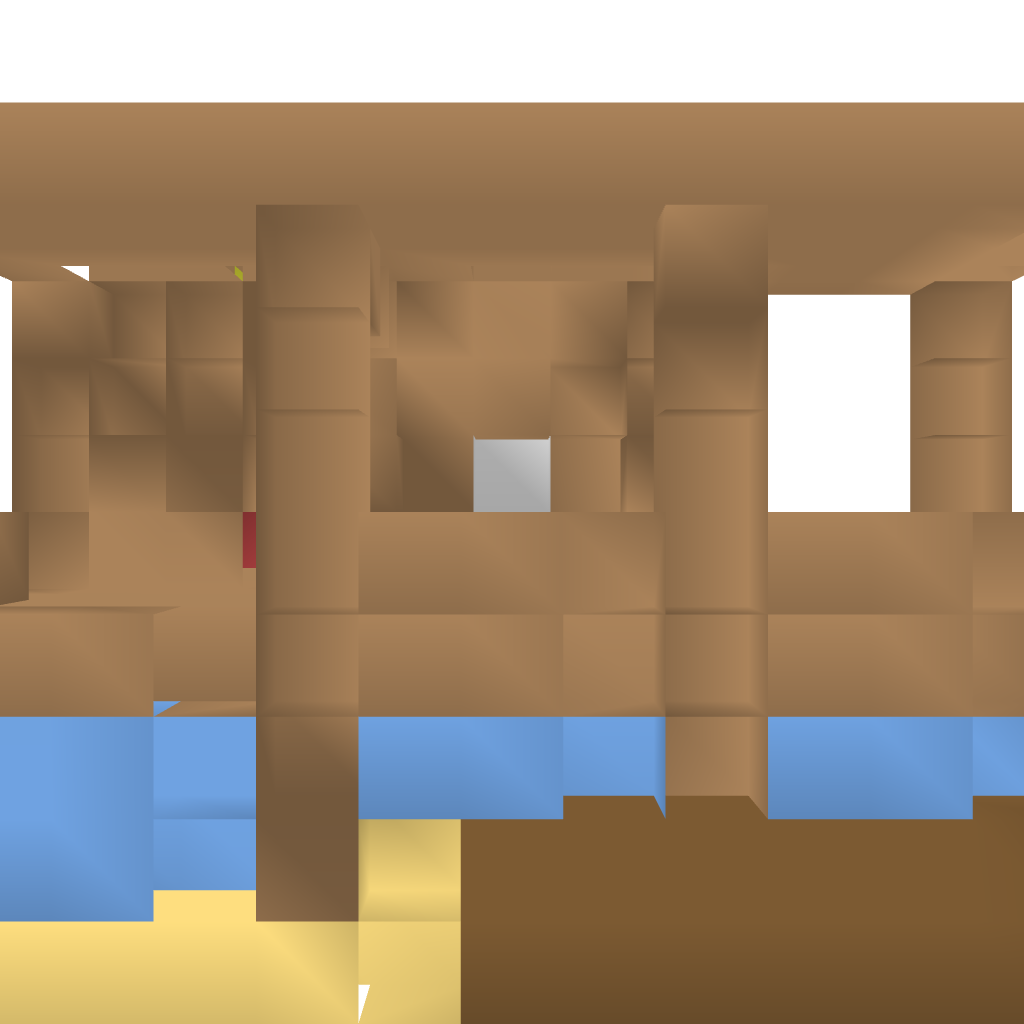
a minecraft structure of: Fishing House bad low quality